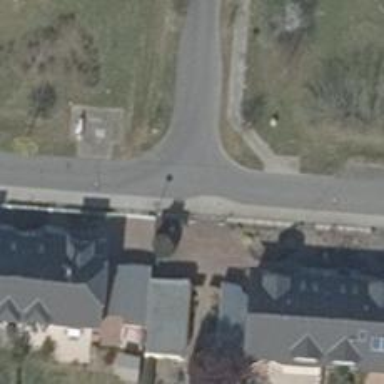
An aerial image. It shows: Asphalt road in residential area.